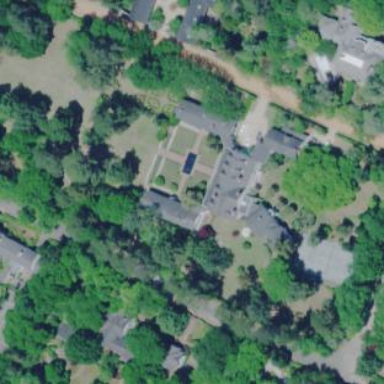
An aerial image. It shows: Historic residential house.